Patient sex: F
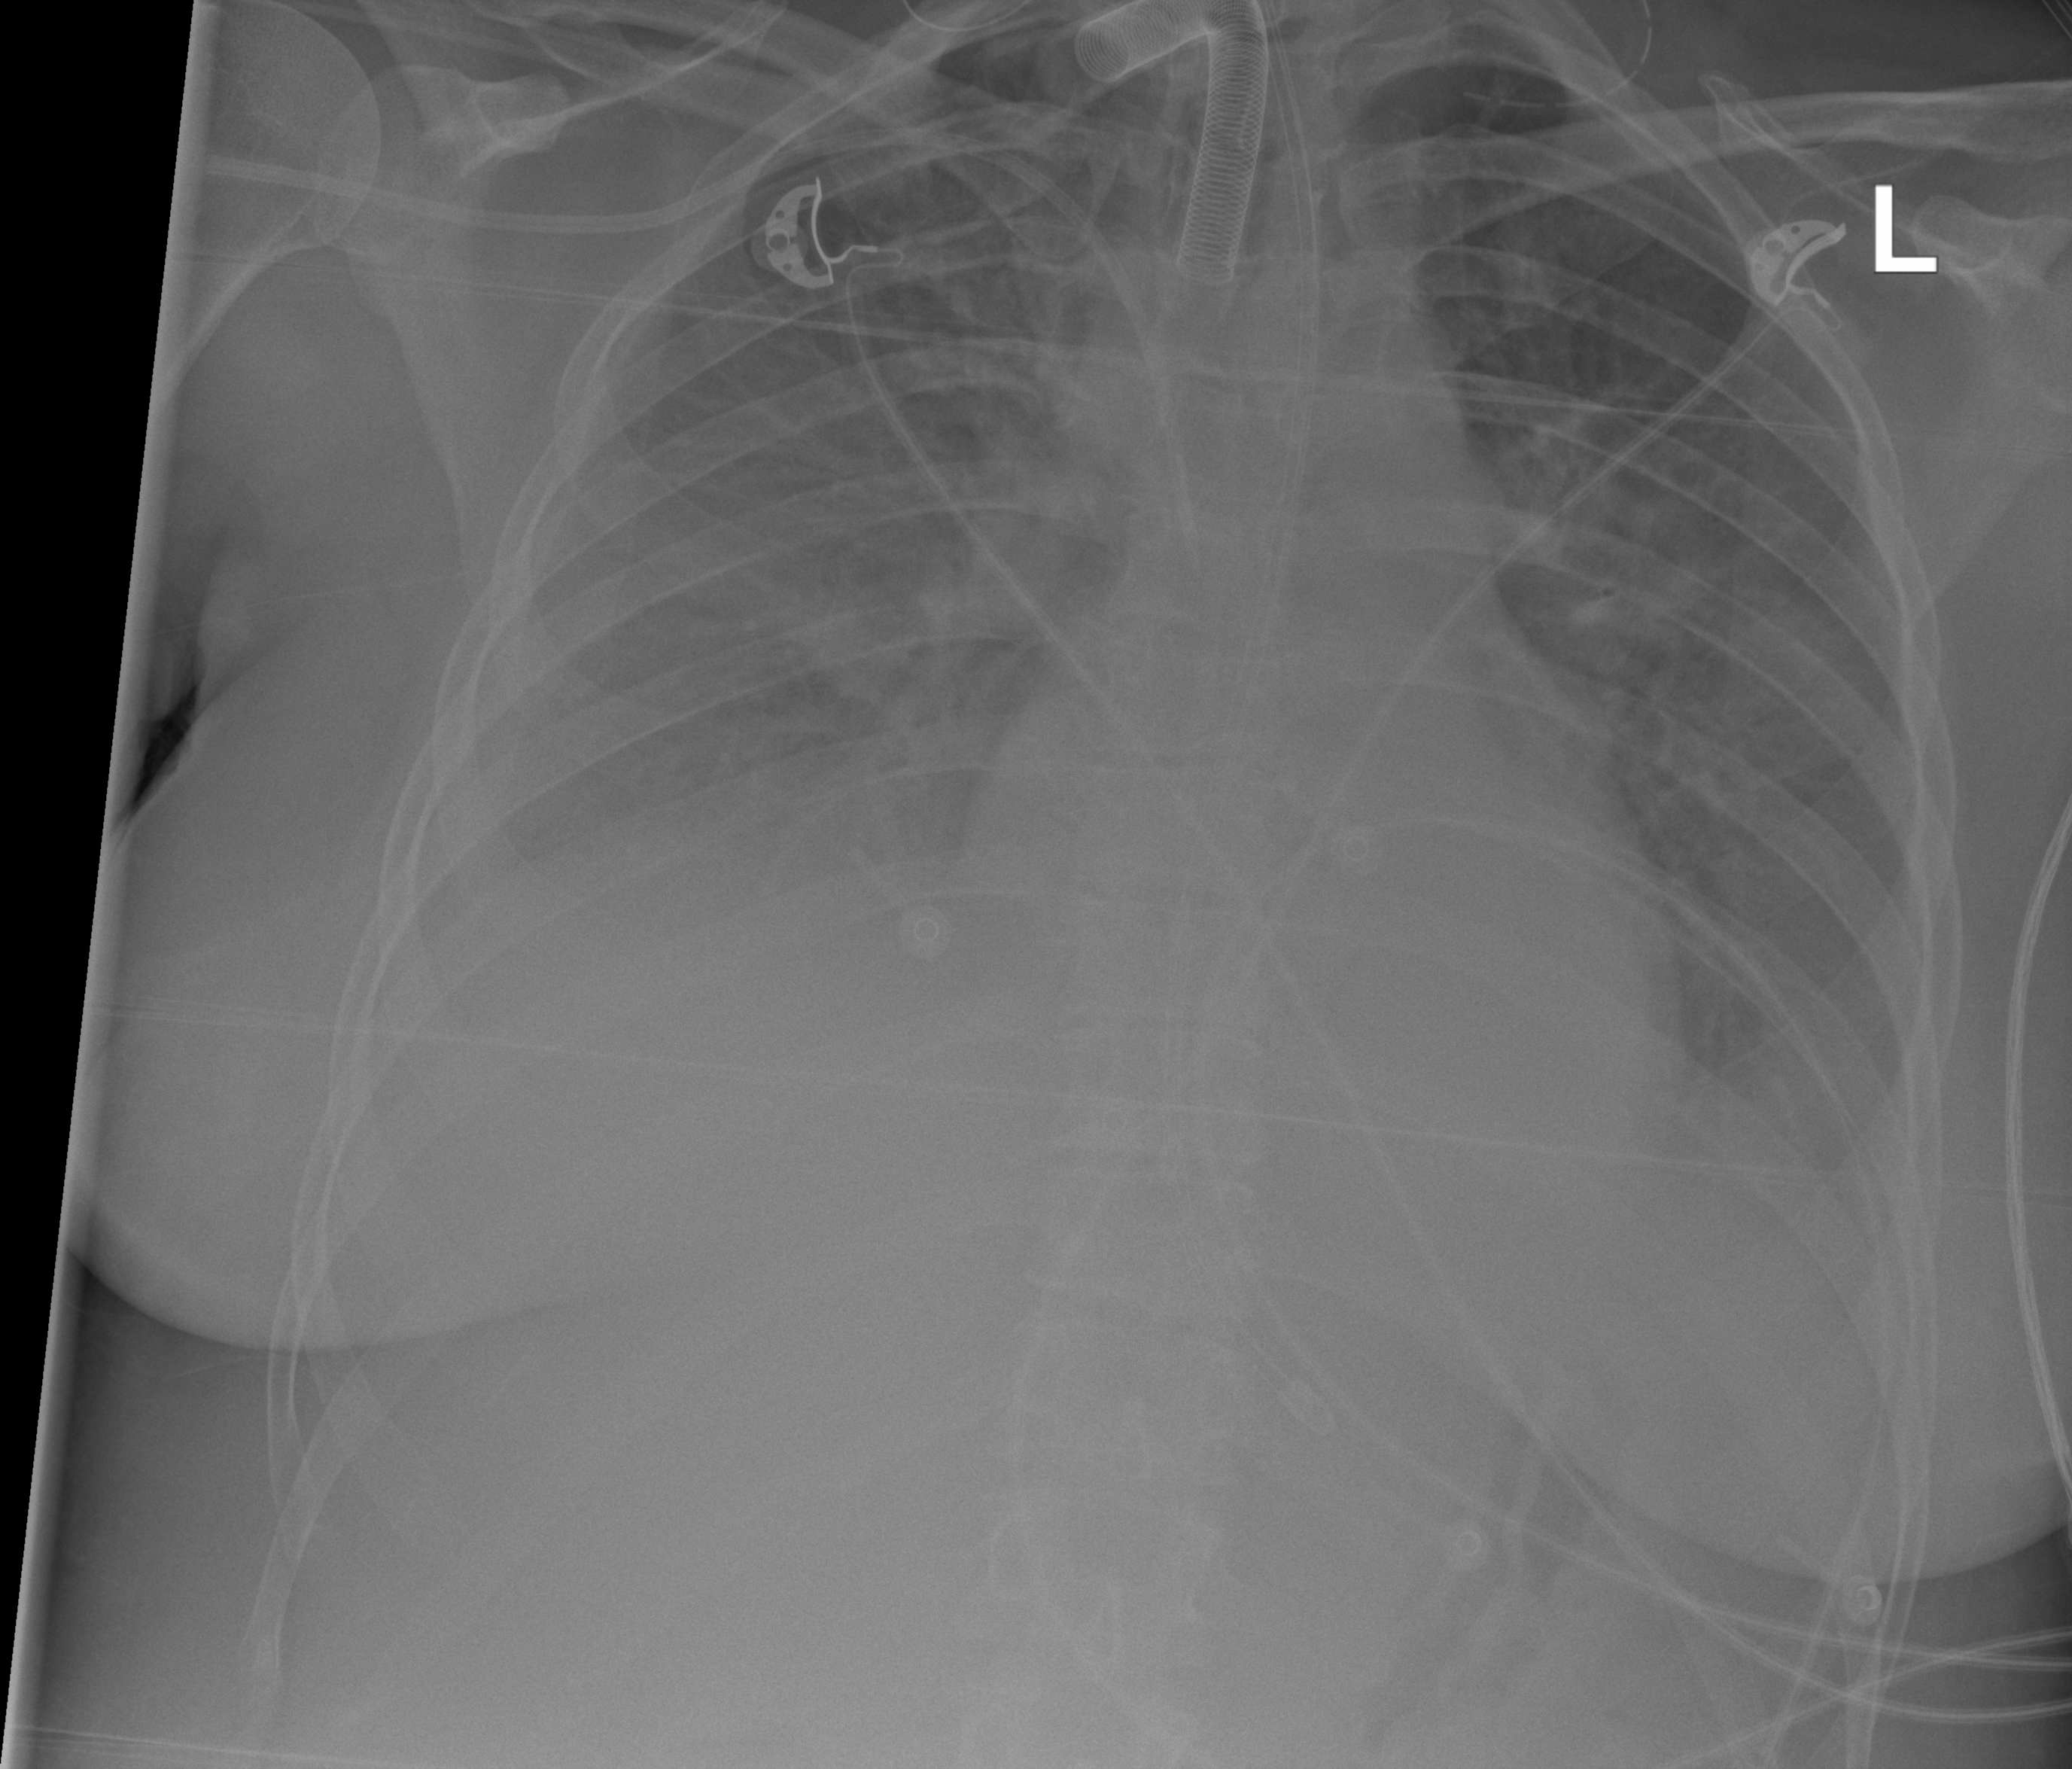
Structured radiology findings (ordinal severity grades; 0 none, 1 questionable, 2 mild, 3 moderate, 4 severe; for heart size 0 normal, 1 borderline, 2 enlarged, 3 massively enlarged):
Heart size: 0
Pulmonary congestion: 0
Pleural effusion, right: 3
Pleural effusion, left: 2
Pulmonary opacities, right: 1
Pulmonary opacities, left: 0
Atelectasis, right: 2
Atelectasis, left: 2